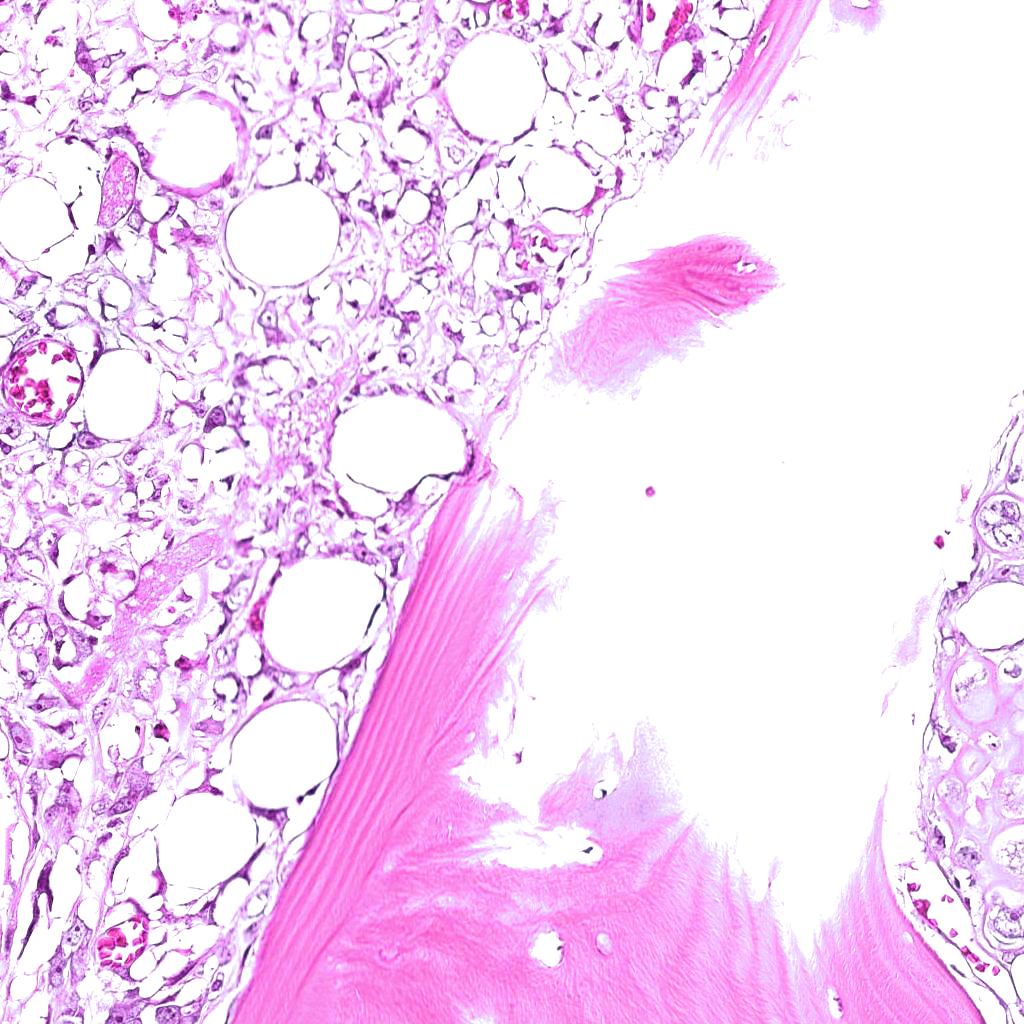
Label: Viable